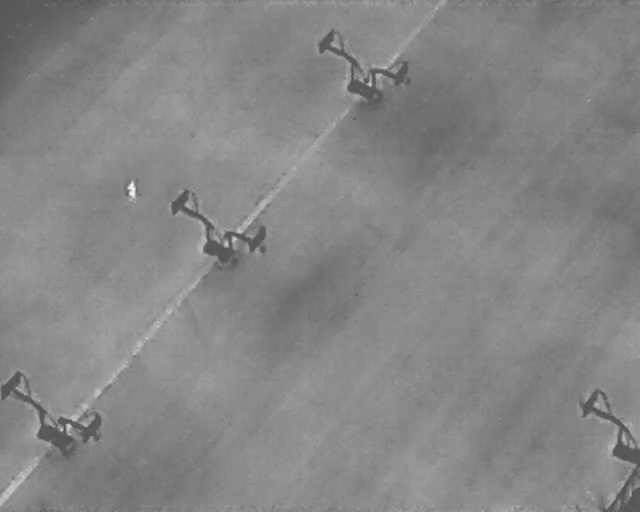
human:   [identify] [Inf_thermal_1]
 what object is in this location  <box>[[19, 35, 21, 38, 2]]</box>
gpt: <ref>1 medium person at the left</ref>